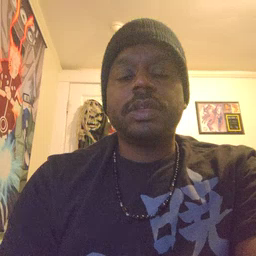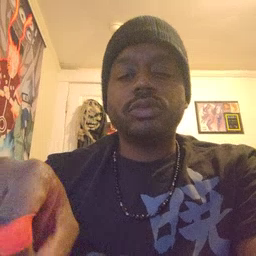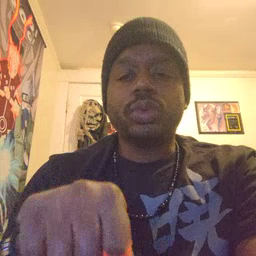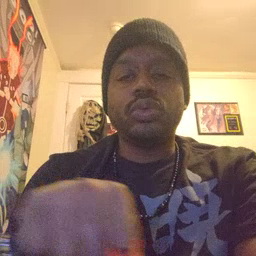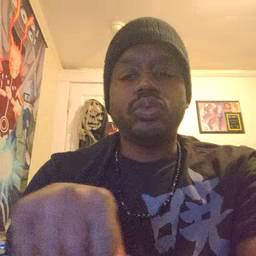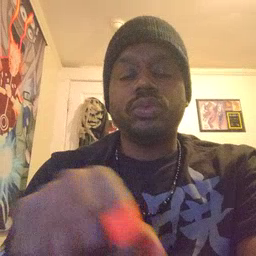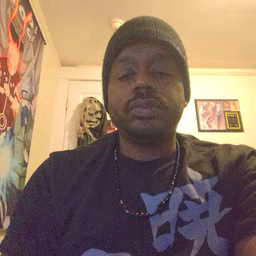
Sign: shoe